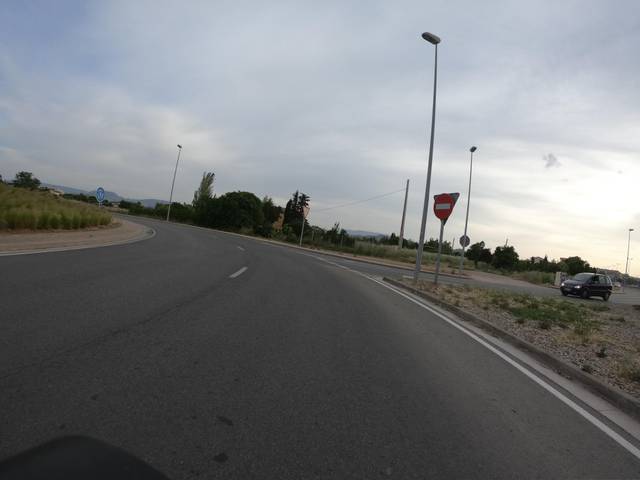
Region: Spain
Coordinates: 42.453, -2.441